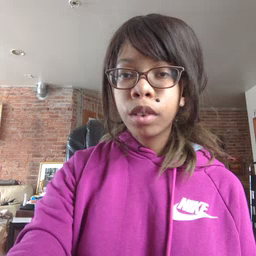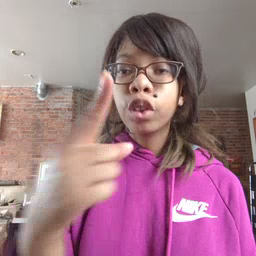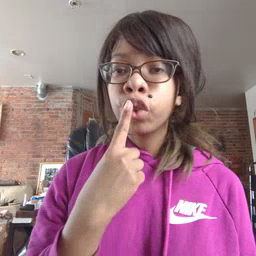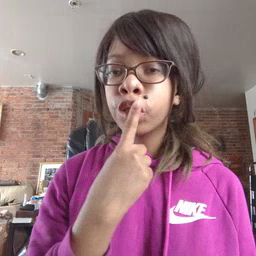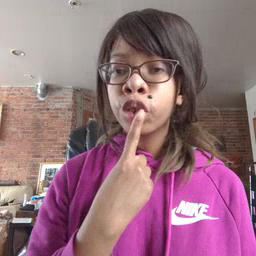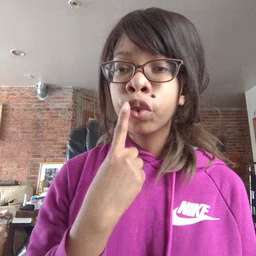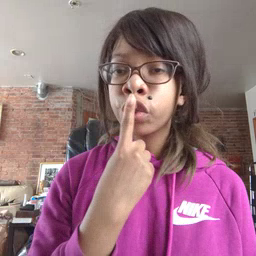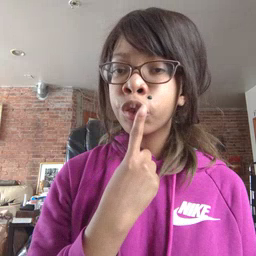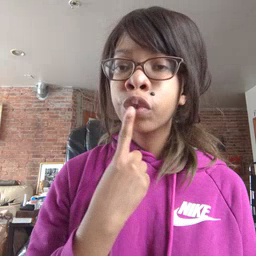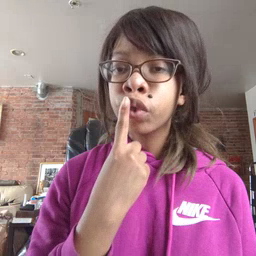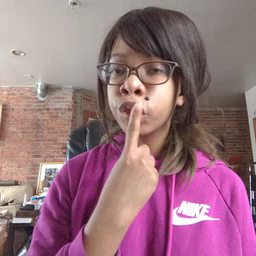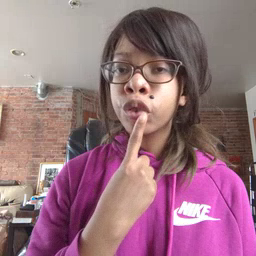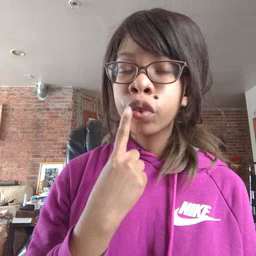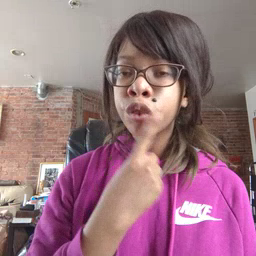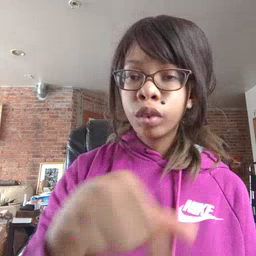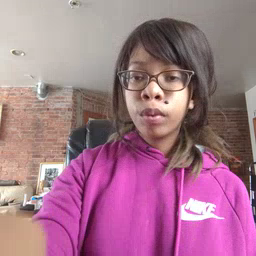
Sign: mouth